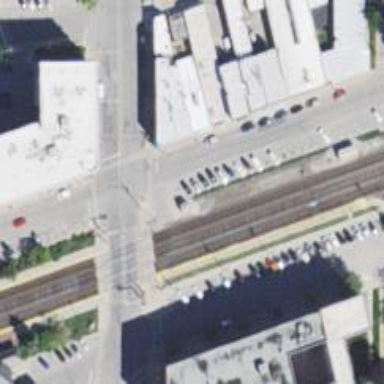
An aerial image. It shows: Crossing for the railway.